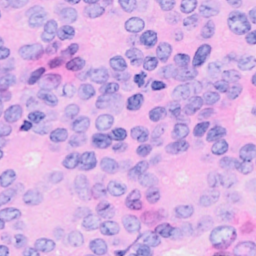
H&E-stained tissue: Breast